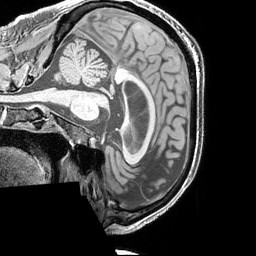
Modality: T1w
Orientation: sagittal
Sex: male
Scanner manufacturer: siemens
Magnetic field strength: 3 T
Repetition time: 2.3 s
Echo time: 0.00226 s